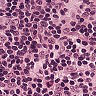
Metastatic tissue present: no